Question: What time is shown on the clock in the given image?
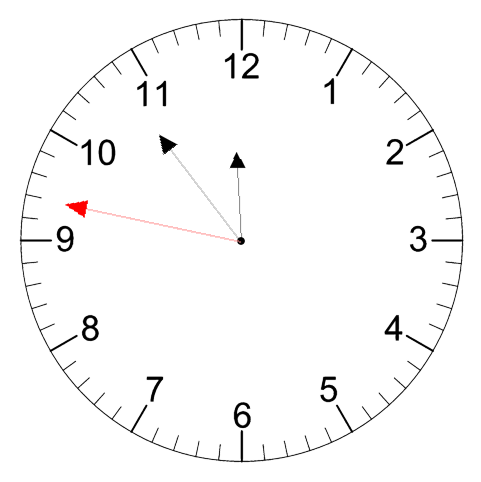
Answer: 11:53:47